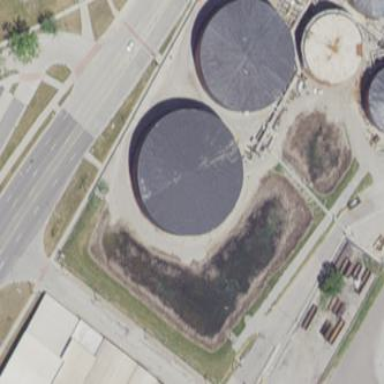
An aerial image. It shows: Industrial building with storage tank.